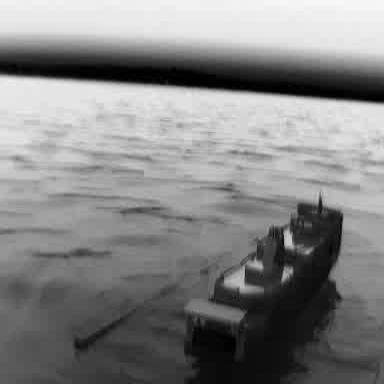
There is a container_ship in the infrared image.